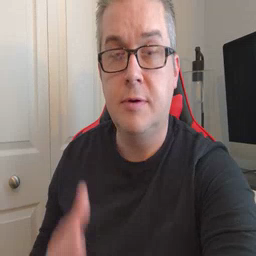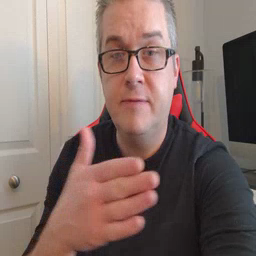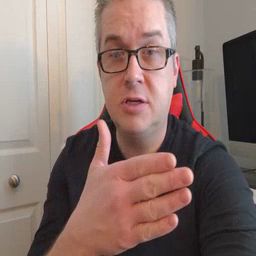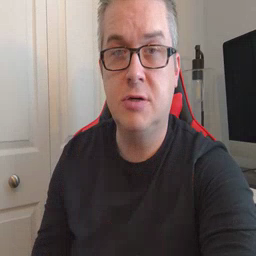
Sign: fish